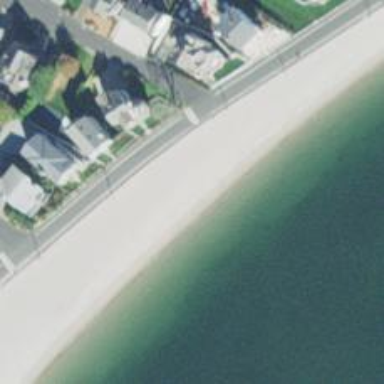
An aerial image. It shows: Lifeguard station.